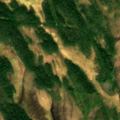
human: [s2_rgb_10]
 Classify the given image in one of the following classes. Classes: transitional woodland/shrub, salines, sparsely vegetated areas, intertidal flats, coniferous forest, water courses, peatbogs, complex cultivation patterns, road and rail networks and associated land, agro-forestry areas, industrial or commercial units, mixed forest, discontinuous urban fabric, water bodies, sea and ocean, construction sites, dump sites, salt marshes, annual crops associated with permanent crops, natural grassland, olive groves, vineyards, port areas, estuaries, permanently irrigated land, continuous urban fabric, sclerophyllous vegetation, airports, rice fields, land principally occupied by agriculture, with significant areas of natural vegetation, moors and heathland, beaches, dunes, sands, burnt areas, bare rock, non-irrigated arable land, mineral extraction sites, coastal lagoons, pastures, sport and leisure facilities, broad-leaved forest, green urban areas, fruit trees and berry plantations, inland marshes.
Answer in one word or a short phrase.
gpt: coniferous forest, peatbogs